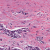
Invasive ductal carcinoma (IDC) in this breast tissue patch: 0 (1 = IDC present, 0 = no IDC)